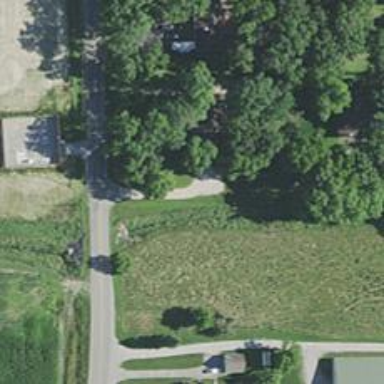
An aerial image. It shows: Driveway.